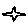
Label: star